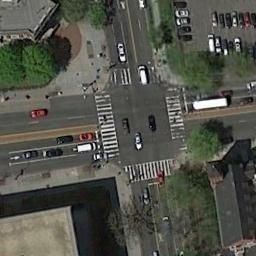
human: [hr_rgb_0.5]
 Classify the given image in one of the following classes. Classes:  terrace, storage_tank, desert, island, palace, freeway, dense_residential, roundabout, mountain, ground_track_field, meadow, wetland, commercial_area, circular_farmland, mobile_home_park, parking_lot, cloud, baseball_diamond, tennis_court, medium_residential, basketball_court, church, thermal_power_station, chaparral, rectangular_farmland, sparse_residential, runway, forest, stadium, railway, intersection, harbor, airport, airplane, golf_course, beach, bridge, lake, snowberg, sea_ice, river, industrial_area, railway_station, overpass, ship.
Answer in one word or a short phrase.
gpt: intersection